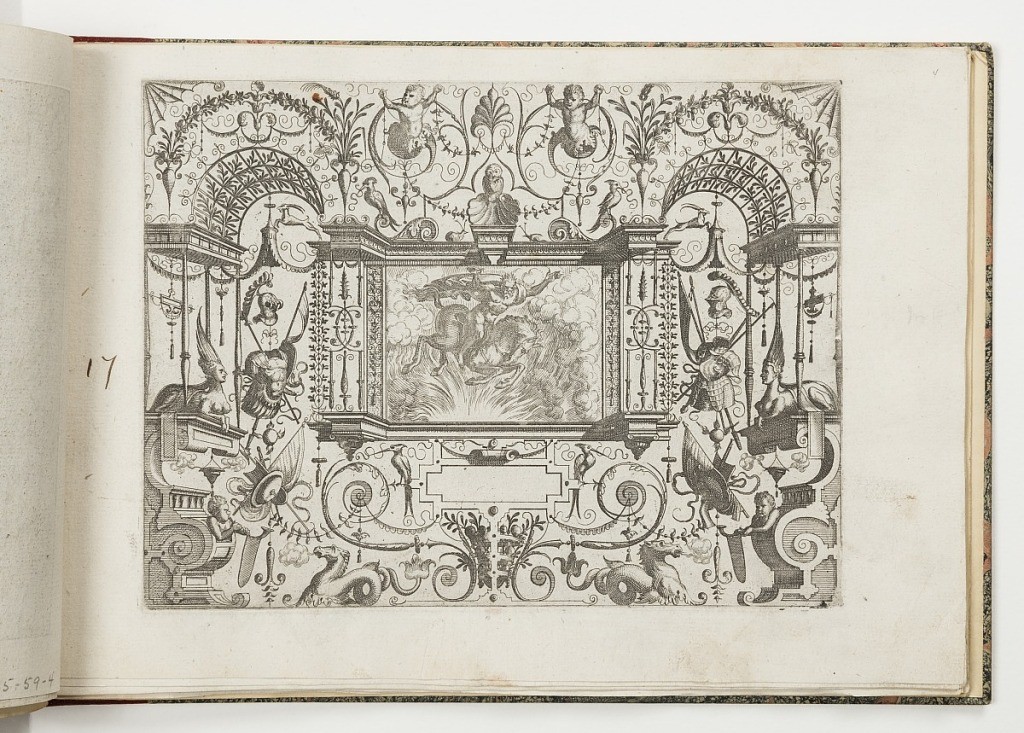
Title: Plate 17, from Grotteßco in diverßche manieren (Various Grotesques)
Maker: Hans Vredeman de Vries, Dutch, 1527 - ca. 1606
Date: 1564
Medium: Etching on laid paper
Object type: Print
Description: Grotesque panel with a representation of Marcus Curtius leaping into the a gulf. On either side, a military trophy.